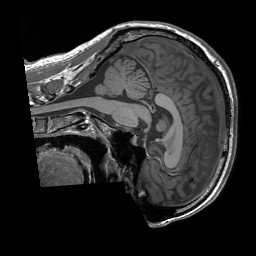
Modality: T1w
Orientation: sagittal
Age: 26
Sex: female
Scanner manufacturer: siemens
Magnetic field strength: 3 T
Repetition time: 1.9 s
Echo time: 0.00243 s